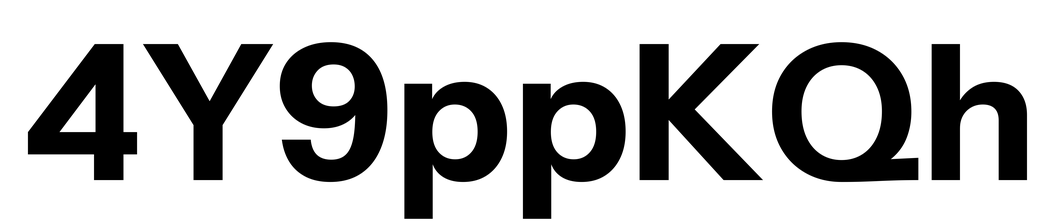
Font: InstrumentSans_Bold